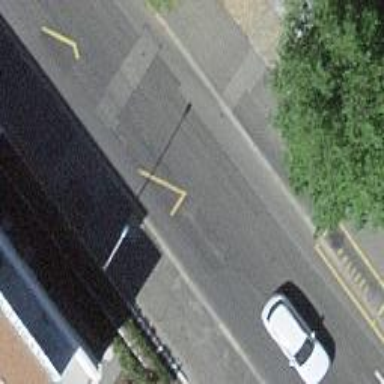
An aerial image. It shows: Asphalt platform for public transport.